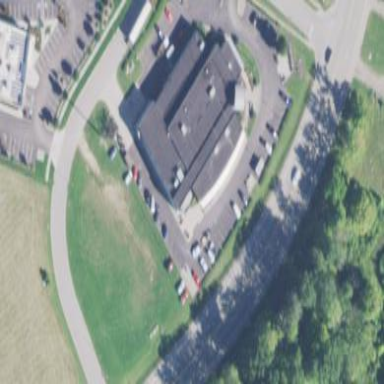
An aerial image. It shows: Building that is motorcycle shop.